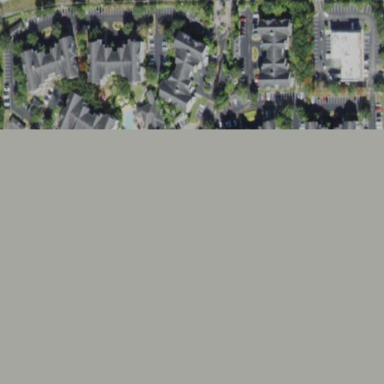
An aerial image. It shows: Residential area with apartments.